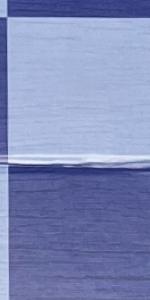
Label: Empty